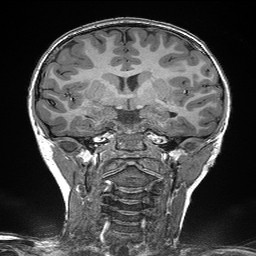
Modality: T1w
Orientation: sagittal
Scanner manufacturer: siemens
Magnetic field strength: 3 T
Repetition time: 2.3 s
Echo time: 0.00298 s